Question: My question is the following. I'm developing a Windows Service which need to collects data from a computer and inserts into an SQL Server on an another machine (both computer are in same domain).
I install the service with the InstallUtil.exe without any problem and after when I try to start the service from the "Services" window I get the following message in the EventLog:

I understand the error message but I can't understand why I get this message because I configured the SQL Server login to .
I developed a test Windows Form application, which can easily connect to the SQL Server from the computer where the service is also.
This is the code of my test Windows Form application which connects:
'''
private void button1_Click(object sender, EventArgs e)
{
try
{
SqlConnection con = new SqlConnection(@"Data Source= SomeMachineNam\SQLEXPRESS;Initial Catalog=SomeDatabase;User ID=SomeUser;Password=SomePWD;");
con.Open();
if (con.State == ConnectionState.Open)
{
MessageBox.Show("OK");
}
con.Close();
}
catch (Exception ex)
{
MessageBox.Show(ex.Message);
}
}
'''
And this is the snippet of my not working service:
This is an SQL Server checker calling.
'''
protected override void OnStart(string[] args)
{
while (SQL_ellenorzo_Class.Inditaskor_ellenoriz() == false) { }
}
'''
This is the SQL Server checker class
'''
static class SQL_ellenorzo_Class
{
#region Globalis valtozok
//A "Main" osztaly peldanyositasa
static weight_checker_data_collector fo_osztaly = new weight_checker_data_collector();
//Az SQL kapcsolat peldanyositasa.
static SqlConnection con = new SqlConnection(@"Data Source="
+ _3DES_dekodolo_Class.Decrypt(ConfigurationManager.AppSettings["data_source"])
+ ";Initial Catalog="
+ _3DES_dekodolo_Class.Decrypt(ConfigurationManager.AppSettings["initial_catalog"])
+ ";User ID="
+ _3DES_dekodolo_Class.Decrypt(ConfigurationManager.AppSettings["user_id"])
+ ";Password="
+ _3DES_dekodolo_Class.Decrypt(ConfigurationManager.AppSettings["password"])
+ ";");
//Az inditaskori kapcsolodasi probak szama.
internal static int kapcsolodasi_proba_indulaskor = 0;
//Mivel a leallas hosszab ideig tart, igy 2x kuldi el a vegleges hiba uzenetet, igy ezt kezelni kell, hogy el lett-e mar kuldve.
static bool vegleges_hiba_elkuldve = false;
#endregion
internal static bool Inditaskor_ellenoriz()
{
//Azamlalo novelese, amely az inditasi probakat szamolja.
kapcsolodasi_proba_indulaskor++;
//A szerviz nevenek meghatarozasa es beallitasa a 'Servicecontroller'-nek.
int processId = System.Diagnostics.Process.GetCurrentProcess().Id;
ManagementObjectSearcher searcher = new ManagementObjectSearcher("SELECT * FROM Win32_Service WHERE ProcessId = " + processId);
ManagementObjectCollection collection = searcher.Get();
fo_osztaly.Servicecontroller.ServiceName = (string)collection.Cast<ManagementBaseObject>().First()["Name"];
//A gep nevenek megadasa a Servicecontroller-nek.
fo_osztaly.Servicecontroller.MachineName = Environment.MachineName;
try
{
//A kapcsolat megnyitasa.
con.Open();
if (con.State == System.Data.ConnectionState.Open)
{
//A kapcsolat lezarasa.
con.Close();
}
//A visszateresi ertek 'true'.
return true;
}
catch
{
//Ha 30-szor egymas utan nem erheto el az SQL szerver, akkor e-mailt kuld.
if (kapcsolodasi_proba_indulaskor > 30)
{
//Ha meg nem lett elkuldve a vegleges hiba.
if (vegleges_hiba_elkuldve == false)
{
//Hibauzenet az EventLog-ba, hogy nem tudott kapcsolodni az SQL szerverhez es most leall.
fo_osztaly.Eventlog.WriteEntry("At startup the service cannot connect to the SQL server and now will stop. Please check it!", EventLogEntryType.Error);
//El lett kuldve a vegleges hiba.
vegleges_hiba_elkuldve = true;
//E-mail arrol, hogy az elindulaskor nem tudott kapcsolodni az SQL szerverhez.
E_mail_kuldo_Class.Email_kuldes("SQL Server connecting error", "At the startup the Anritsu Data Collector service could not connect to the SQL Server. Please check it!");
}
}
//Ha meg csak kevesebb, mint 30-szor vagy pont annyiszor probalt meg kapcsolodni az SQL szerverhez, akkor gyujti az adatokat egy valtozoba.
else if (kapcsolodasi_proba_indulaskor <= 30)
{
//Irja az EventLog-ba, hogy hany sikertelen csatlakozasi proba volt az SQL szerverhez.
fo_osztaly.Eventlog.WriteEntry("The " + kapcsolodasi_proba_indulaskor.ToString() + "/30 trying to connect to the SQL server is failed. ", EventLogEntryType.Error);
}
//A folyamat varjon 1 masodpercet.
Thread.Sleep(2000);
//Rekurzivan meghivja sajat magat a metodus.
Inditaskor_ellenoriz();
//Visszateres 'Hamis' ertekkel.
return false;
}
}
'''
I hope you can understand my problem. If you have any question please ask me.
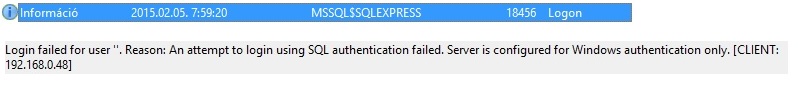
Answer: Did you enable remote accessing and creating new users to connect to your sql instance?